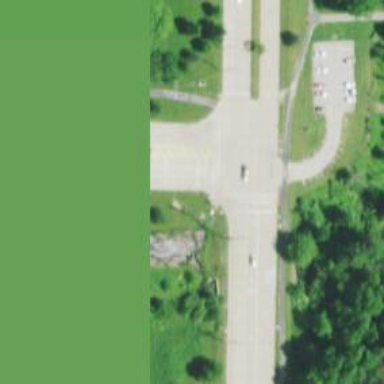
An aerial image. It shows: Service road.